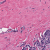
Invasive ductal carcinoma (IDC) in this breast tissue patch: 1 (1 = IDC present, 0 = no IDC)